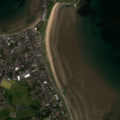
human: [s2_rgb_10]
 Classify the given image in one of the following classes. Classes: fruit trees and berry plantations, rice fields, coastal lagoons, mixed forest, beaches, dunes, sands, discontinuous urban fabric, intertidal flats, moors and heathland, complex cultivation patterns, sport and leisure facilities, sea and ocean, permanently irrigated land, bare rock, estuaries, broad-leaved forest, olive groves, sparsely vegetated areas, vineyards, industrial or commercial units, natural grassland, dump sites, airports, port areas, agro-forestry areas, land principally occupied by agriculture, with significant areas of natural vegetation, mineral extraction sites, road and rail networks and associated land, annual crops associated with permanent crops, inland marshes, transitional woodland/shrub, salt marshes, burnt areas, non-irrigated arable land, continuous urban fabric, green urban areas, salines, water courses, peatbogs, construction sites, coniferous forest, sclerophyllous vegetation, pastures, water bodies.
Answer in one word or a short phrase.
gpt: discontinuous urban fabric, intertidal flats, sea and ocean